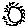
Label: sun